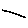
Label: line